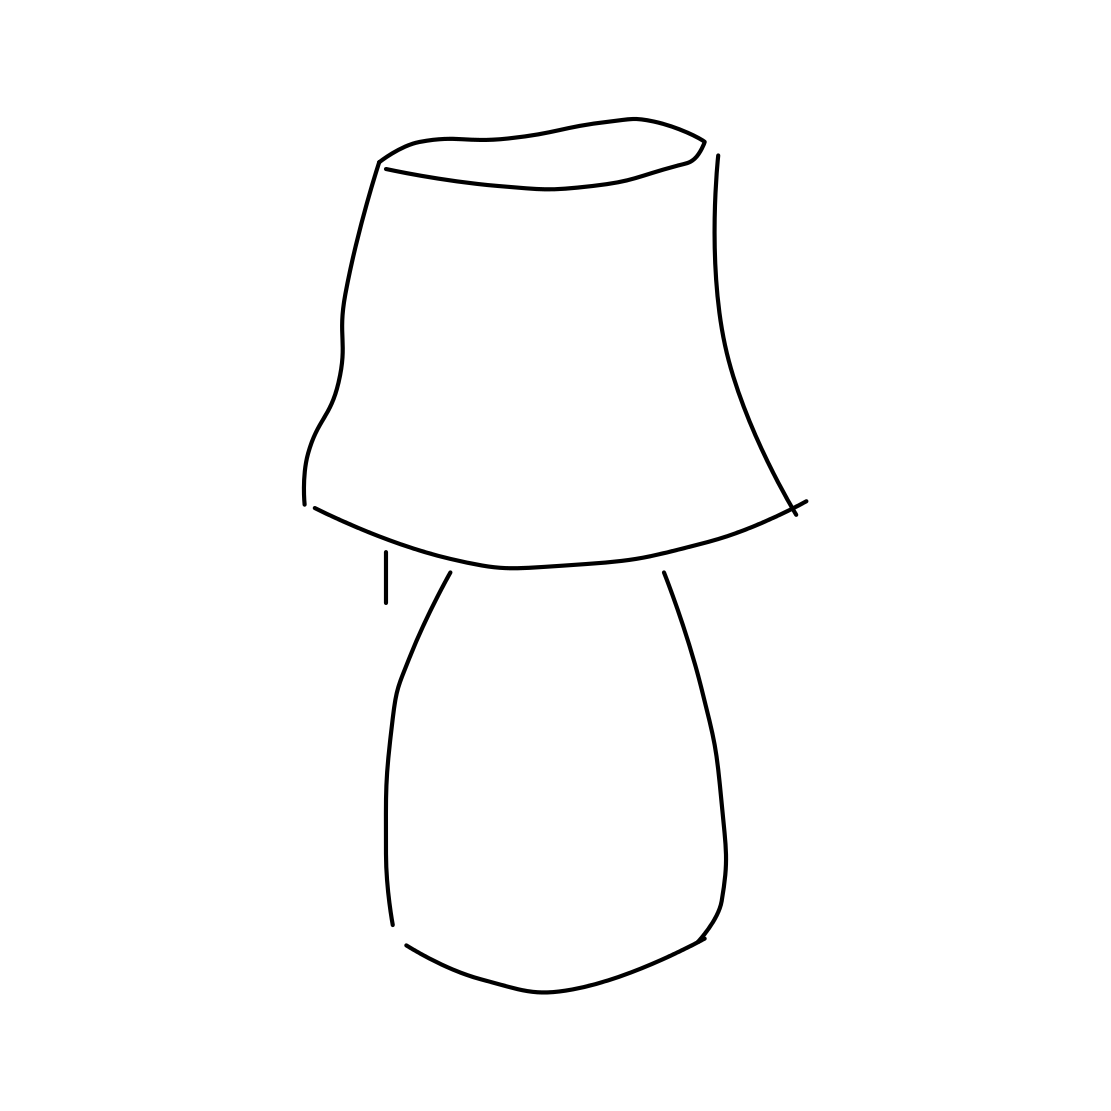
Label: tablelamp